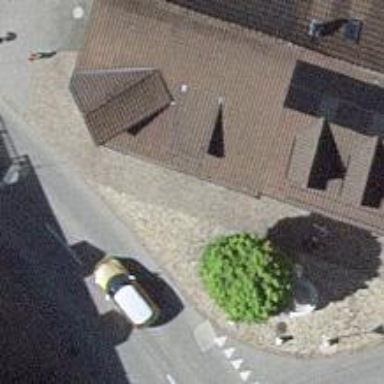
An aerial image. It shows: Pub.